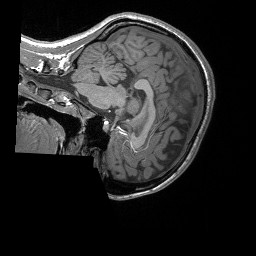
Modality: T1w
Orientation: sagittal
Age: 22
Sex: female
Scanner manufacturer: siemens
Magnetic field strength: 3 T
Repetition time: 1.56 s
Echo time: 0.00207 s